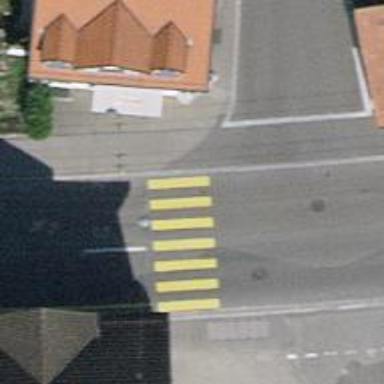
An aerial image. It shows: Uncontrolled road crossing with markings.